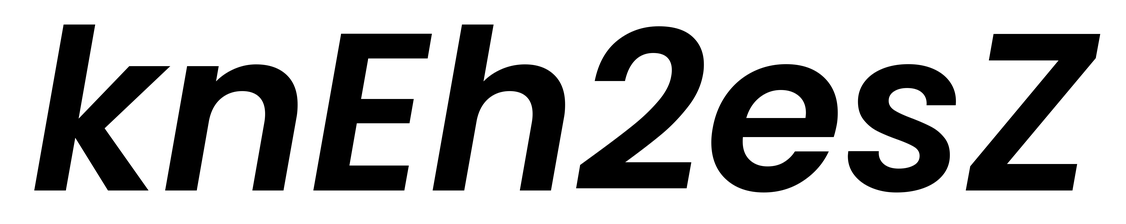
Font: Poppins-SemiBoldItalic